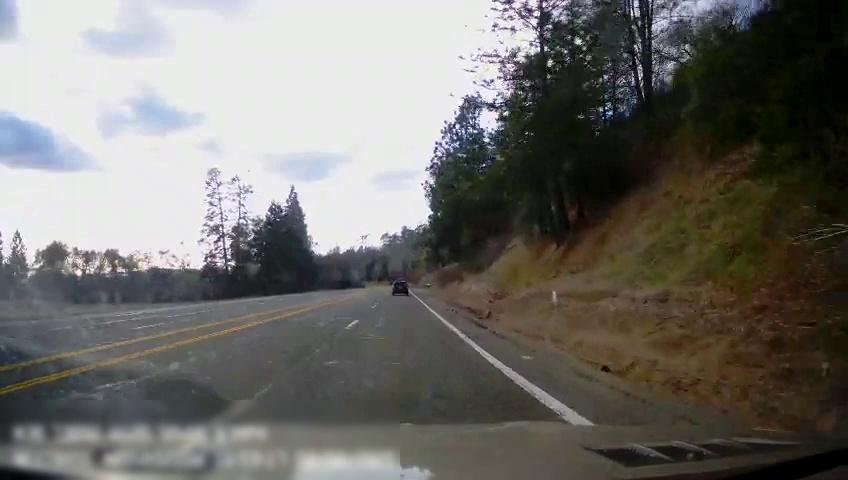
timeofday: Day
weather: Cloudy
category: Drivable Space
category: Vehicles | SUV
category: Lanes | Opposite Lane
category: Lanes | Alternate Lane
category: Lanes | Alternate Lane
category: Lanes | Current Lane
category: Lanes | Current Lane